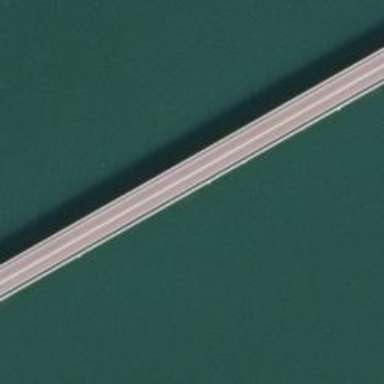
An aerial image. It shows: Bridge with supports.